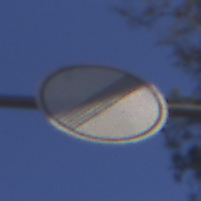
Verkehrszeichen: EndeSaemtlicherBegrenzungen
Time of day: MorningAfternoon
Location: Outdoor (Nature)
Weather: Clear
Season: Winter
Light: Natural